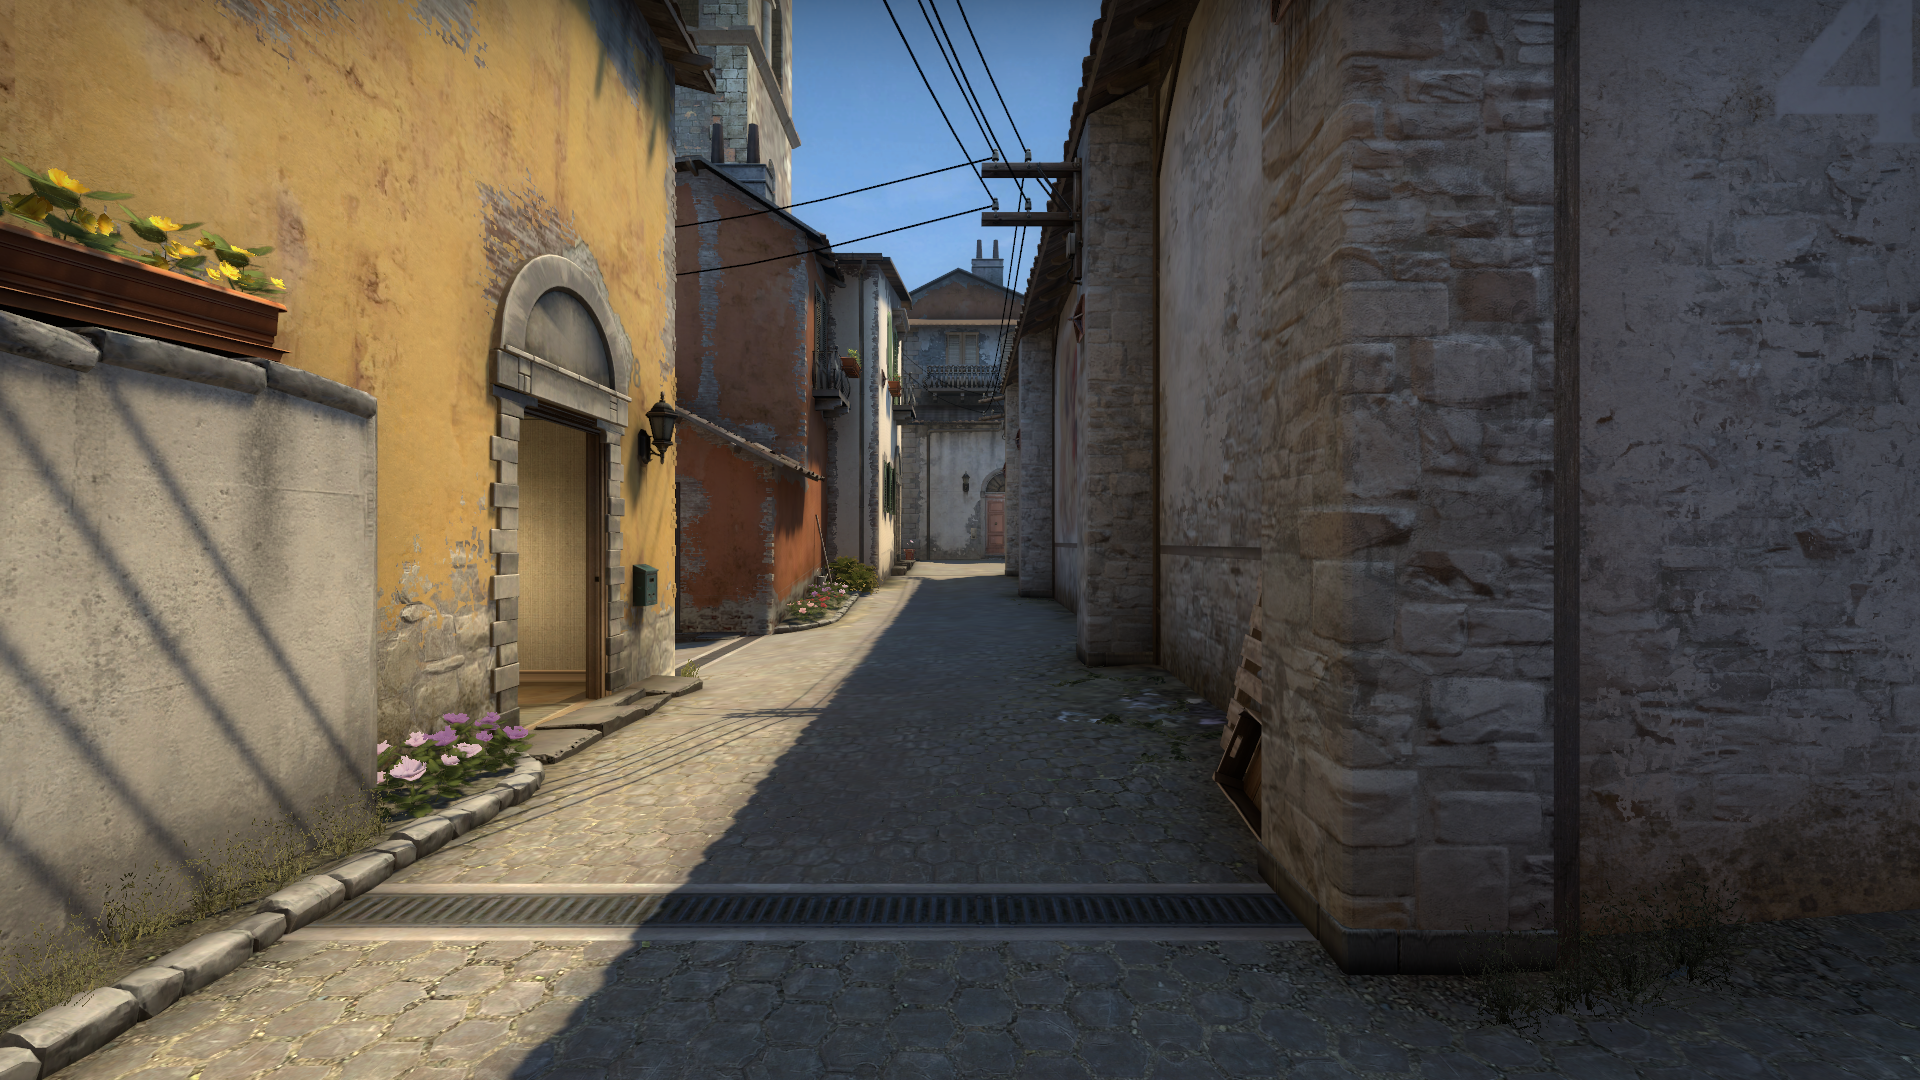
Map: de_inferno